Aerial crown-view tile of a tropical tree (Barro Colorado Island, Panama), acquired 20250715:
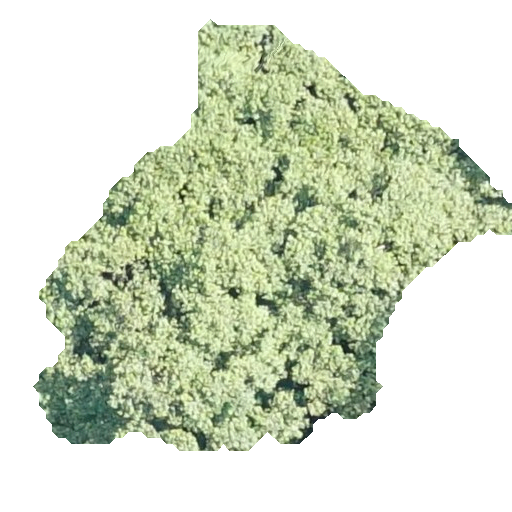
Species: Luehea seemannii
GBIF accepted scientific name: Luehea seemannii
Crown area: 181.854 m²